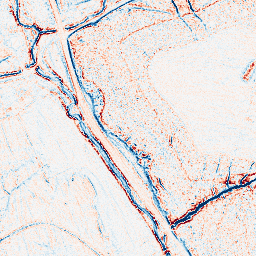
Category: edge_preserving
Decomposition family: anisotropic_diffusion
Decomposition parameters: iterations: 5
kappa: 50
gamma: 0.15
Upsampling method: edge_directed
Upsampling parameters: scale: 4
Upsampling scale: 4